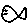
Label: fish